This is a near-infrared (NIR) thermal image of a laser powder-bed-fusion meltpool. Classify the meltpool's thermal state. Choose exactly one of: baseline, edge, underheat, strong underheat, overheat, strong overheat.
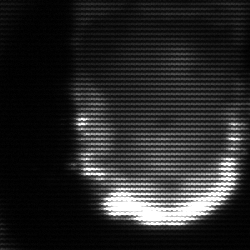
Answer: baseline